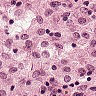
Metastatic tissue present: no